高三 · 度量几何学
曲线 $y=x^{2}$ 与 $\mathrm{x}$ 轴及直线 $x=2$ 所围成的图形的面积为
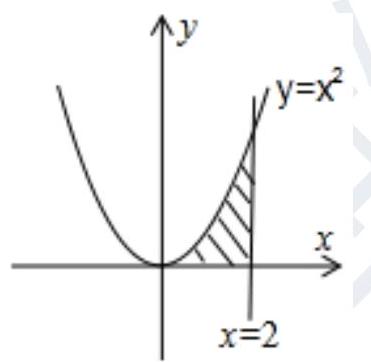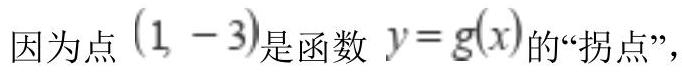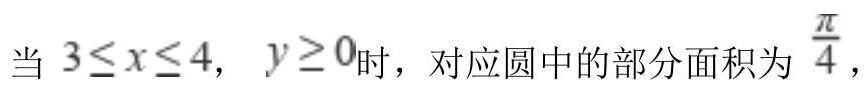
答案: $\frac{8}{3}$

【解析】 由题意知曲线 $y=x^{2}$ 与 $\mathrm{x}$ 轴及直线 $x=2$ 所围成的图形的面积为:

$S=\int_{0}^{2} x^{2} d x=\left.\frac{1}{3} x^{3}\right|_{0} ^{2}=\frac{8}{3}$

故答案为: $\frac{8}{3}$.

【分析】直接根据定积分的几何意义求解即可.

16.答案: $\frac{\pi}{4}+e-1$

【解析】 $\because g(x)=x^{3}-a x^{2}+b x-5$,

$\therefore g(x)=3 x^{2}-2 a x+b, \quad g^{\prime}(x)=6 x-2 a$,
由 $g^{\prime}(x)=6 x-2 a=0$, 可得 $x=\frac{a}{3}=1$, 解得 $a=3$,

所以 $g(1)=1-3+b-5=-3$, 解得 $b=4$,

所以 $\int_{a}^{b}\left(\sqrt{1-(x-3)^{2}}+e^{x-3}\right) d x=\int_{3}^{4}\left(\sqrt{1-(x-3)^{2}}+e^{x-3}\right) d x=\int_{3}^{4} \sqrt{1-(x-3)^{2}} d x+\int_{3}^{4} e^{x-3} d x$,

由 $y=\sqrt{1-(x-3)^{2}}$ 可得, $(x-3)^{2}+y^{2}=1$,

由定积分的意义可知, $\int_{3}^{4} \sqrt{1-(x-3)^{2}} d x=\frac{\pi}{4}$,

$\int_{3}^{4} e^{x-3} d x=\frac{1}{e^{3}} \int_{3}^{4} e^{x} d x=\left.\frac{e^{x}}{e^{3}}\right|_{3} ^{4}=e-1$,

$\therefore \int_{3}^{4}\left(\sqrt{1-(x-3)^{2}}+e^{x-3}\right) d x=\frac{\pi}{4}+e-1$,

故答案为: $\frac{\pi}{4}+e-1$

【分析】根据新定义拐点可求出 $a, b$, 利用定积分的几何意义及定积分的运算分别求出

$\int_{3}^{4} \sqrt{1-(x-3)^{2}} d x$ 和 $\int_{3}^{4} e^{x-3} d x$ 即可.

17. 答案: 【解析】 $\int_{1}^{e}\left(2 \mathrm{x}+\frac{1}{x}\right) \mathrm{dx}=\left.\left(\mathrm{x}^{2}+\ln \mathrm{x}\right)\right|_{1=\mathrm{e}^{2}+\ln \mathrm{e}-1-\ln 1=\mathrm{e}^{2}} ^{e}$

故答案为 $\mathrm{e}^{2}$

【分析】先求出被积函数 $2 \mathrm{x}+\frac{1}{x}$ 的原函数, 然后根据定积分的定义求出所求即可.
解析: 答案: $\frac{8}{3}$

【解析】 由题意知曲线 $y=x^{2}$ 与 $\mathrm{x}$ 轴及直线 $x=2$ 所围成的图形的面积为:

$S=\int_{0}^{2} x^{2} d x=\left.\frac{1}{3} x^{3}\right|_{0} ^{2}=\frac{8}{3}$

故答案为: $\frac{8}{3}$.

【分析】直接根据定积分的几何意义求解即可.

16.答案: $\frac{\pi}{4}+e-1$

【解析】 $\because g(x)=x^{3}-a x^{2}+b x-5$,

$\therefore g(x)=3 x^{2}-2 a x+b, \quad g^{\prime}(x)=6 x-2 a$,
由 $g^{\prime}(x)=6 x-2 a=0$, 可得 $x=\frac{a}{3}=1$, 解得 $a=3$,

所以 $g(1)=1-3+b-5=-3$, 解得 $b=4$,

所以 $\int_{a}^{b}\left(\sqrt{1-(x-3)^{2}}+e^{x-3}\right) d x=\int_{3}^{4}\left(\sqrt{1-(x-3)^{2}}+e^{x-3}\right) d x=\int_{3}^{4} \sqrt{1-(x-3)^{2}} d x+\int_{3}^{4} e^{x-3} d x$,

由 $y=\sqrt{1-(x-3)^{2}}$ 可得, $(x-3)^{2}+y^{2}=1$,

由定积分的意义可知, $\int_{3}^{4} \sqrt{1-(x-3)^{2}} d x=\frac{\pi}{4}$,

$\int_{3}^{4} e^{x-3} d x=\frac{1}{e^{3}} \int_{3}^{4} e^{x} d x=\left.\frac{e^{x}}{e^{3}}\right|_{3} ^{4}=e-1$,

$\therefore \int_{3}^{4}\left(\sqrt{1-(x-3)^{2}}+e^{x-3}\right) d x=\frac{\pi}{4}+e-1$,

故答案为: $\frac{\pi}{4}+e-1$

【分析】根据新定义拐点可求出 $a, b$, 利用定积分的几何意义及定积分的运算分别求出

$\int_{3}^{4} \sqrt{1-(x-3)^{2}} d x$ 和 $\int_{3}^{4} e^{x-3} d x$ 即可.

17. 答案: 【解析】 $\int_{1}^{e}\left(2 \mathrm{x}+\frac{1}{x}\right) \mathrm{dx}=\left.\left(\mathrm{x}^{2}+\ln \mathrm{x}\right)\right|_{1=\mathrm{e}^{2}+\ln \mathrm{e}-1-\ln 1=\mathrm{e}^{2}} ^{e}$

故答案为 $\mathrm{e}^{2}$

【分析】先求出被积函数 $2 \mathrm{x}+\frac{1}{x}$ 的原函数, 然后根据定积分的定义求出所求即可.